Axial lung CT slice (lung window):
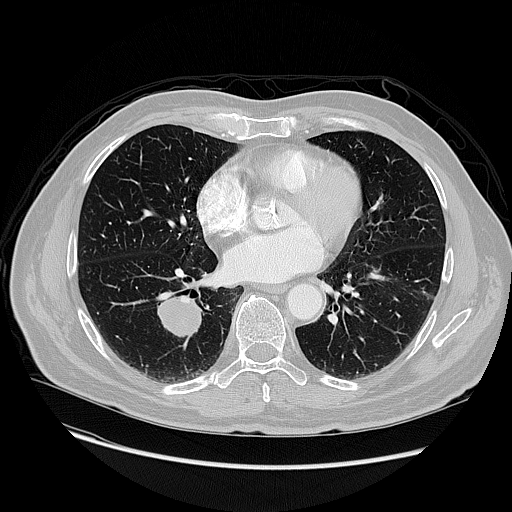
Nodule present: no